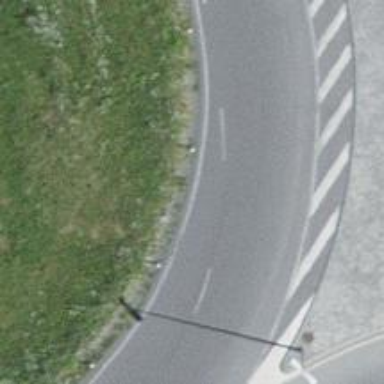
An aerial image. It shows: Trunk link highway with asphalt surface.